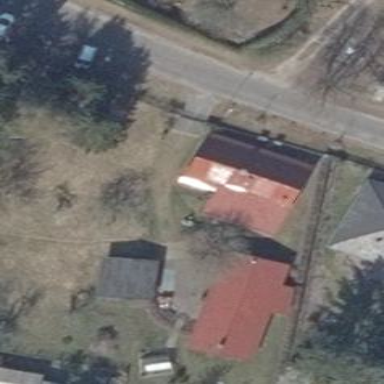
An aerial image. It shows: Gabled house with red roof oriented along its length.